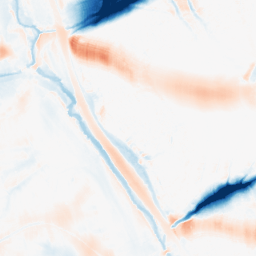
Category: morphological
Decomposition family: morphological_ellipse
Decomposition parameters: operation: average
width: 50
height: 30
Upsampling method: bilinear
Upsampling parameters: scale: 8
Upsampling scale: 8